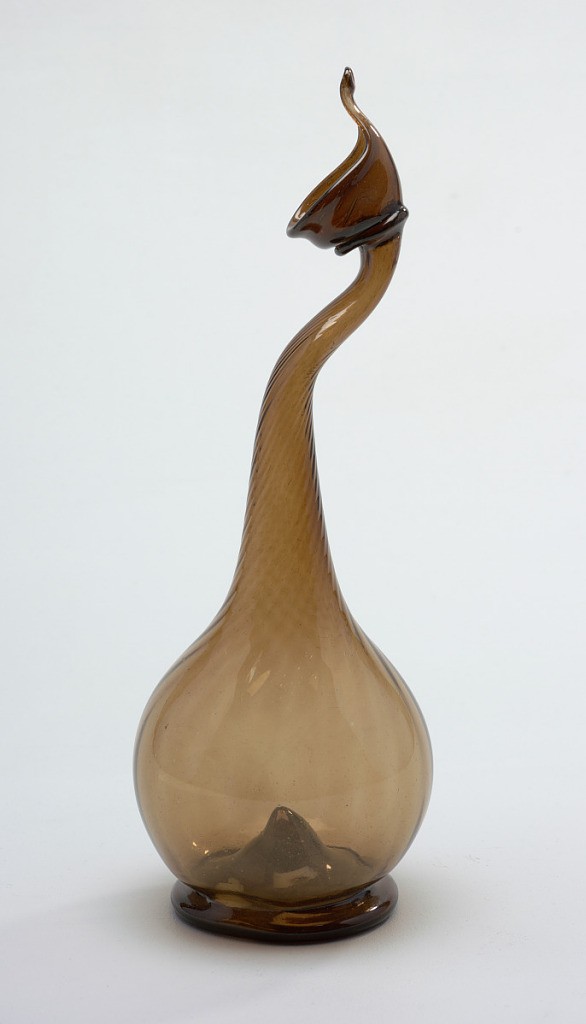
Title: Ewer
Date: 19th century
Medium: clear amber glass
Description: Clear, amber-colored globular body on low circular foot.  Curved neck swirled and flattened, terminating in "bird's head" mouth with narrow spout.
(Rose water sprinkler)